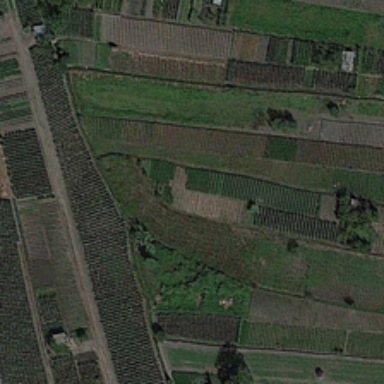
The little farm consists of grass and crops .